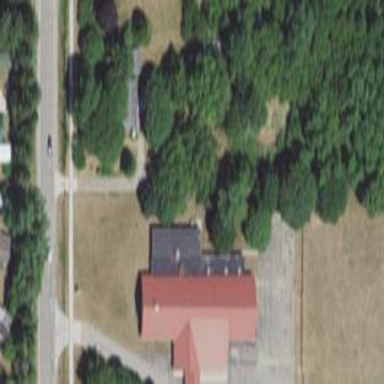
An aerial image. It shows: Beautiful church building.